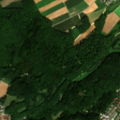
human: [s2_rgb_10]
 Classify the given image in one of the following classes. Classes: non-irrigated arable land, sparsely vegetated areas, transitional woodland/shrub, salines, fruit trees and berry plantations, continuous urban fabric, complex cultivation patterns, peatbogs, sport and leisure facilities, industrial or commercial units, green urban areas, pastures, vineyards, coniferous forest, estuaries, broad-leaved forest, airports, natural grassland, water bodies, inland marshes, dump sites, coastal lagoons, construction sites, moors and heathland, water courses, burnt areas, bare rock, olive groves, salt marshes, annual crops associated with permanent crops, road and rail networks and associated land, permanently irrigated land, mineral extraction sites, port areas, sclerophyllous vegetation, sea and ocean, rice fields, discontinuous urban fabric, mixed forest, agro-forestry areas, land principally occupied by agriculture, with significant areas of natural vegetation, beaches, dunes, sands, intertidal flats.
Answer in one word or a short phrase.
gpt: discontinuous urban fabric, industrial or commercial units, non-irrigated arable land, broad-leaved forest, mixed forest